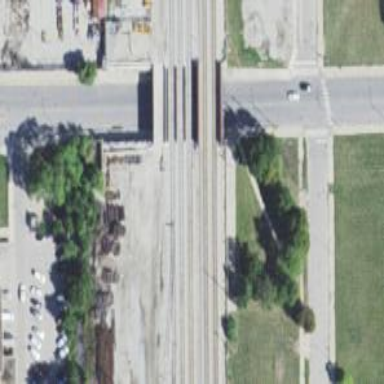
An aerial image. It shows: Railway bridge over siding.